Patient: sex M, age 51
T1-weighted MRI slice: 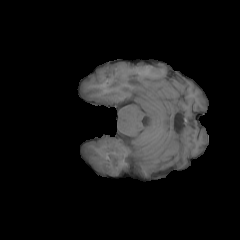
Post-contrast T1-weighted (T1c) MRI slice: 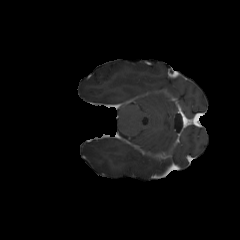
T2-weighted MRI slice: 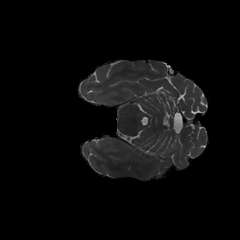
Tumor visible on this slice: no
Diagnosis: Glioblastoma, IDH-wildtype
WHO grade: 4